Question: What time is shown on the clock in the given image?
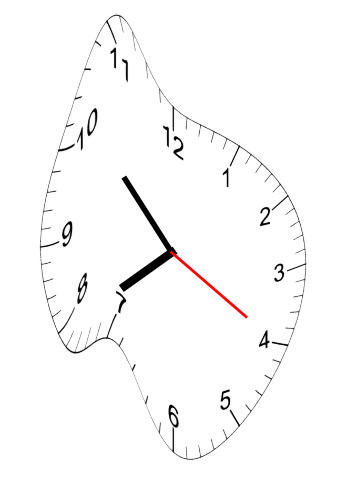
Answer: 07:52:20